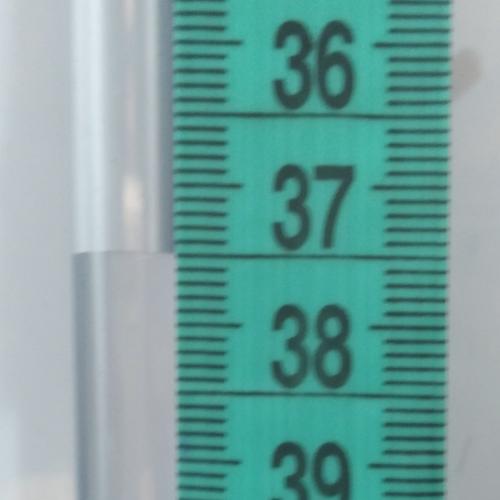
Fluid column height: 37.5 cm